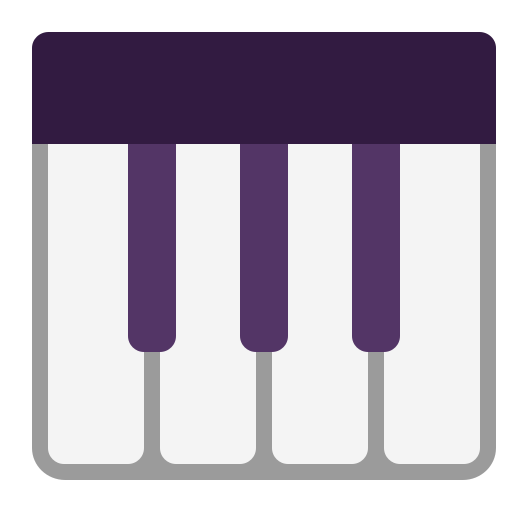
musical keyboard flat